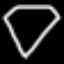
Label: diamond